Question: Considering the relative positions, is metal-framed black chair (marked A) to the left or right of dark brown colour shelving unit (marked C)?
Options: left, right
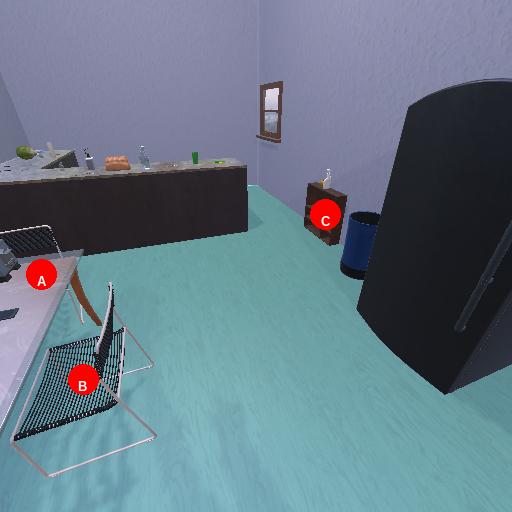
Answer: left